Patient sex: F
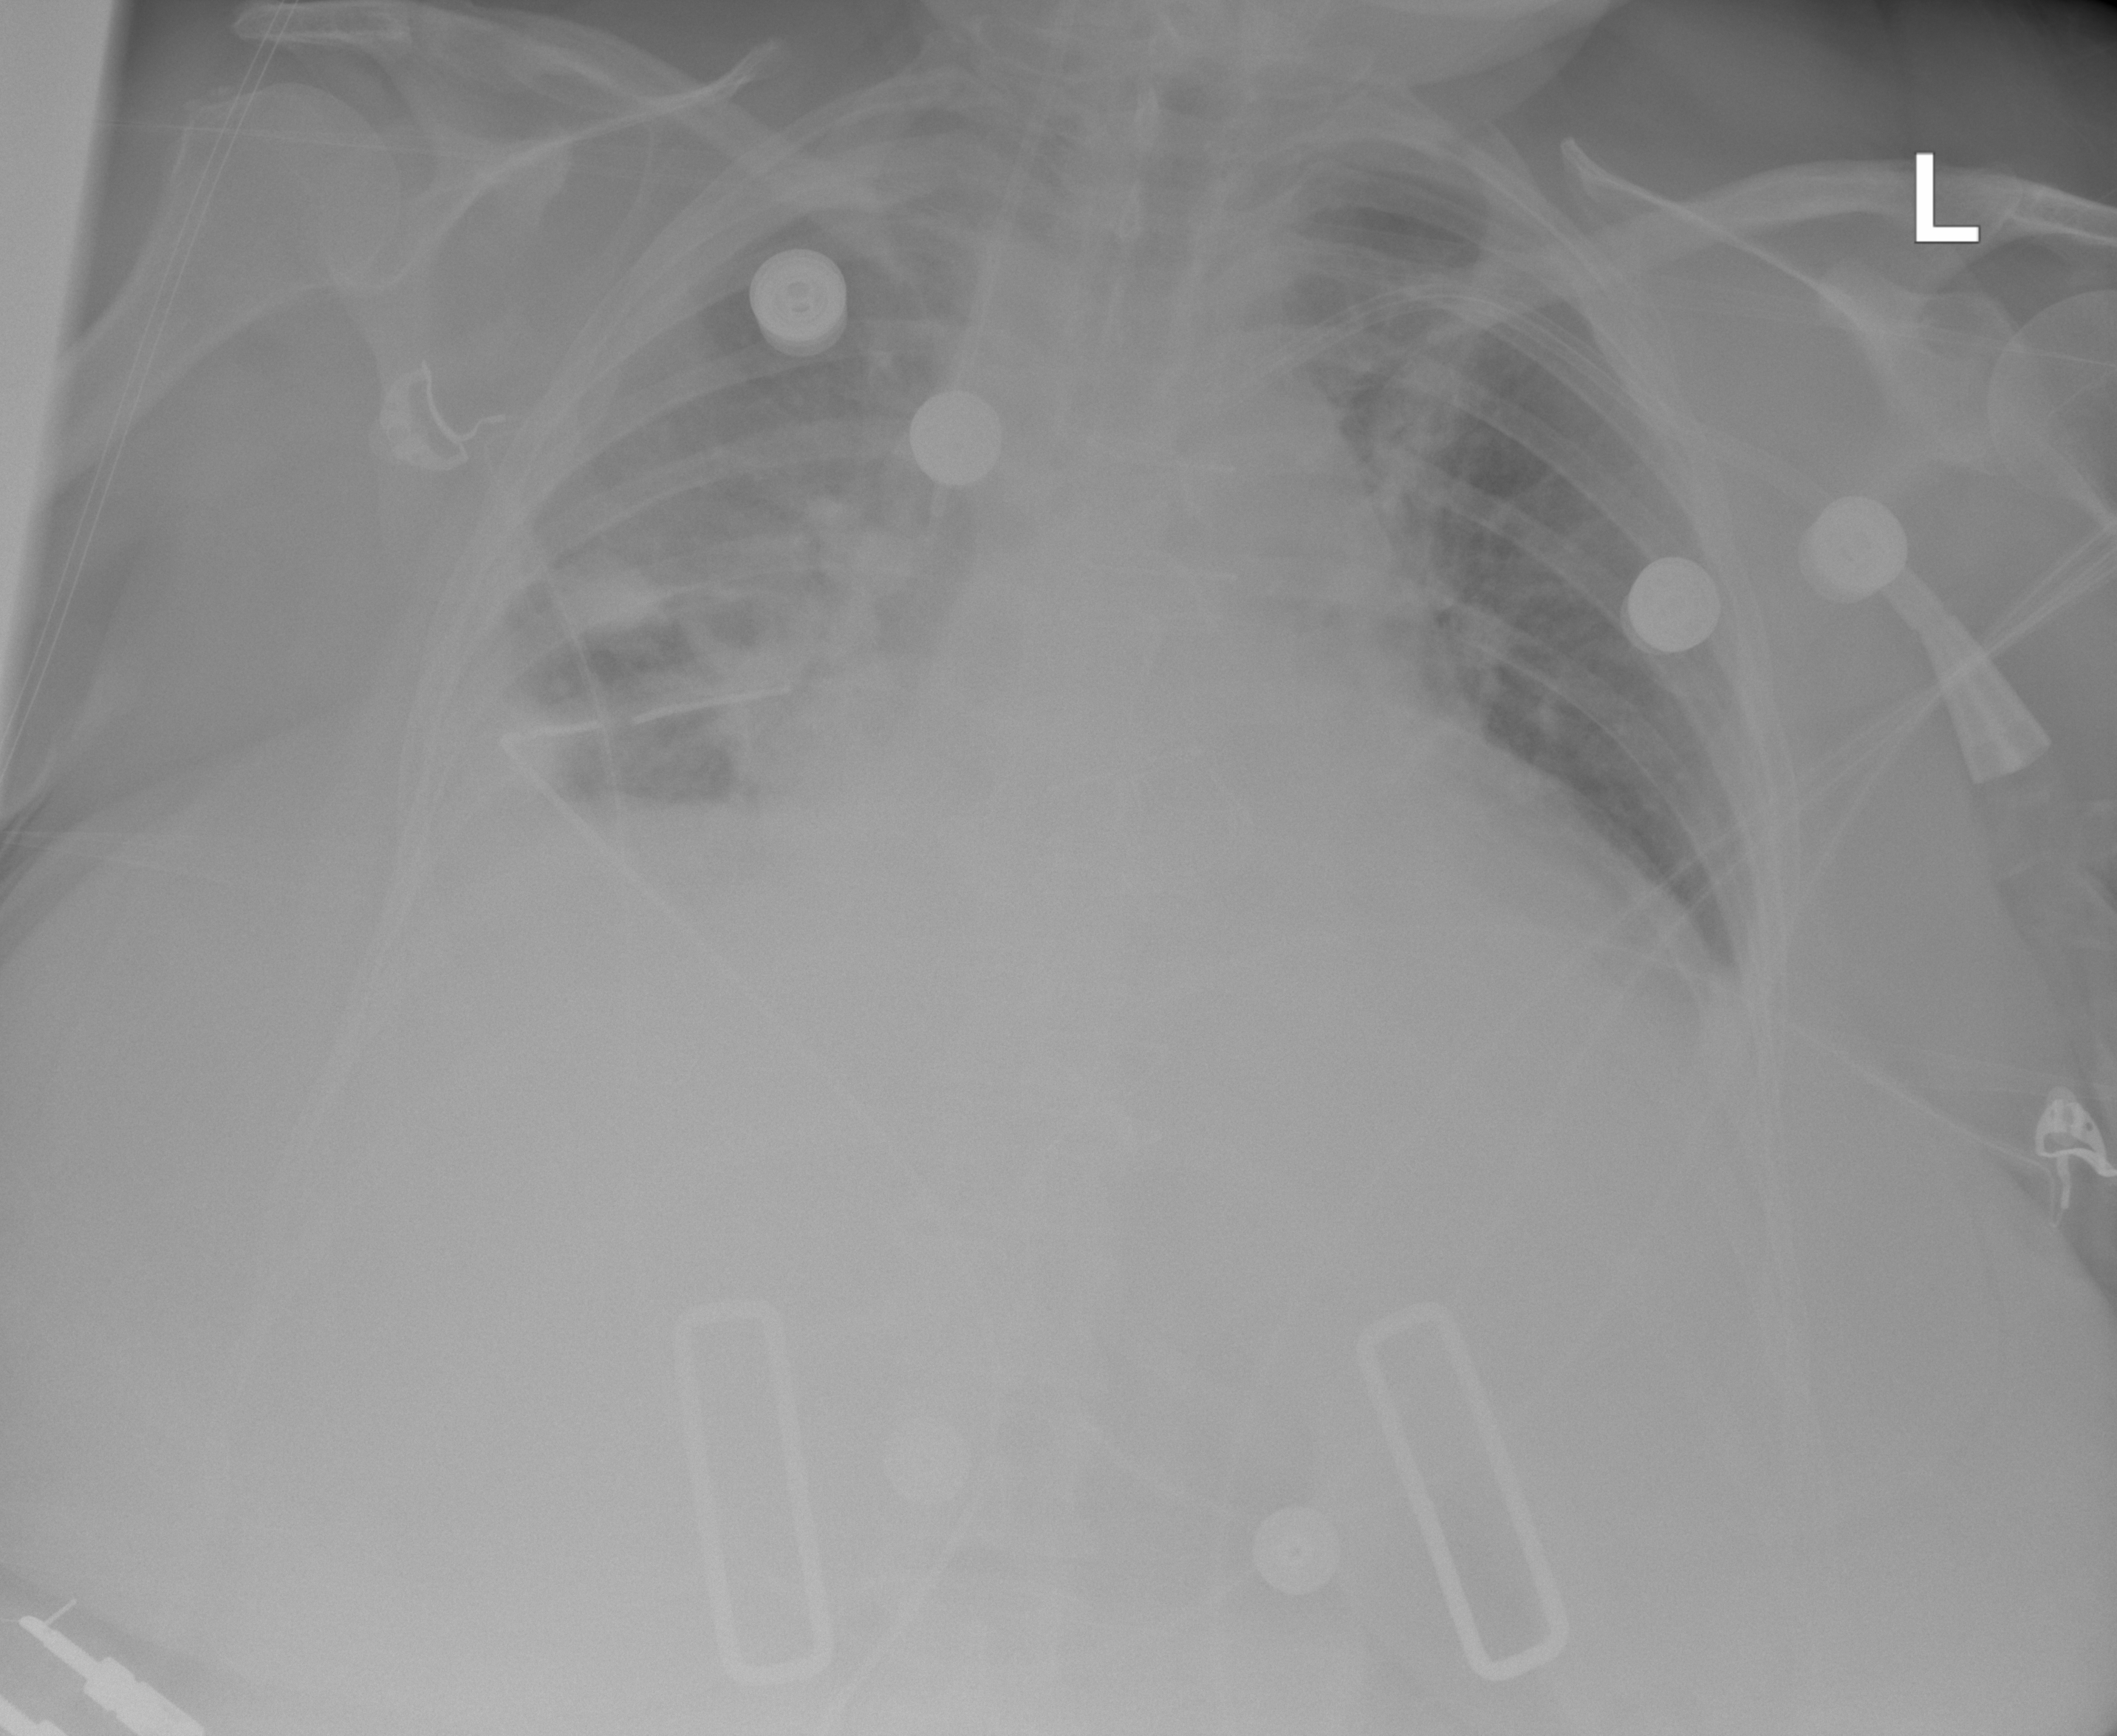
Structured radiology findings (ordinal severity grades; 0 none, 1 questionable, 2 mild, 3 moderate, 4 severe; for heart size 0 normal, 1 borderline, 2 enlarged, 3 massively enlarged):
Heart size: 2
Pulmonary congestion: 2
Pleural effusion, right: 2
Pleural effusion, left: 0
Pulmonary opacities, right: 2
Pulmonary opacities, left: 0
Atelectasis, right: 2
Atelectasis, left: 2